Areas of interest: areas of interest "Industrial Park"
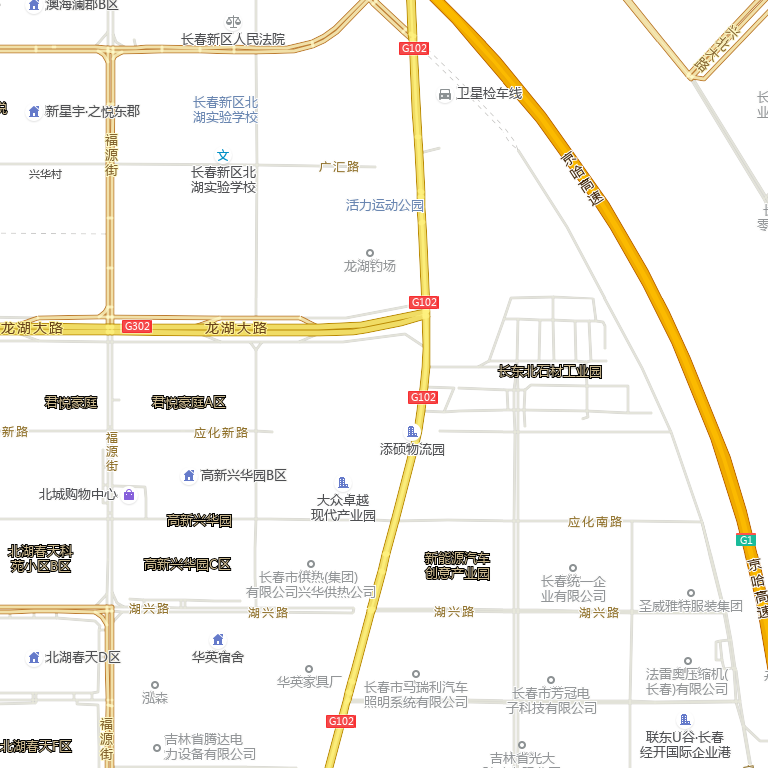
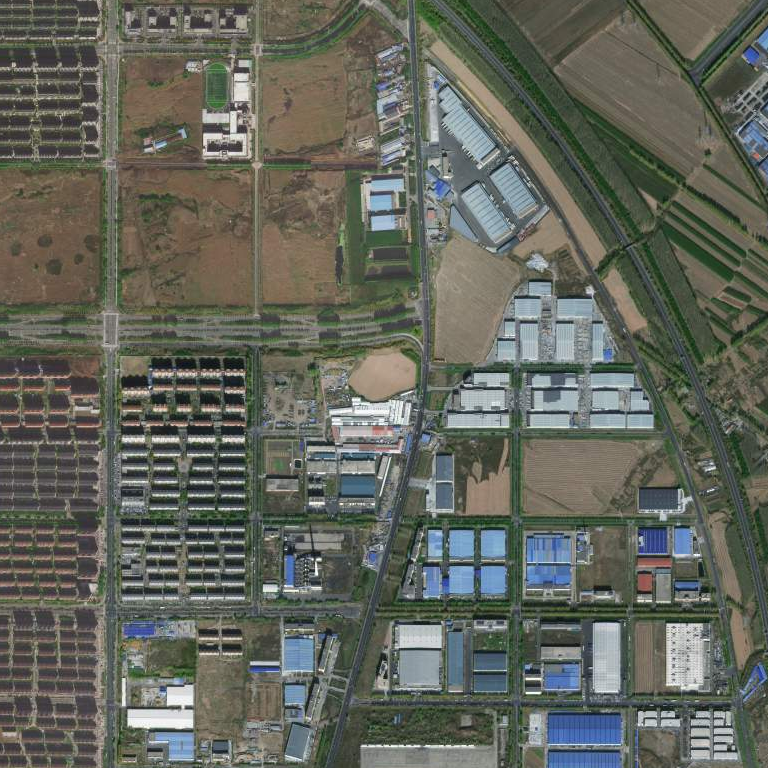